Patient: sex M, age 51
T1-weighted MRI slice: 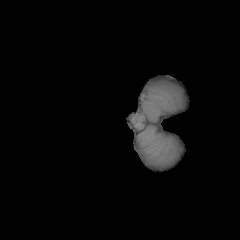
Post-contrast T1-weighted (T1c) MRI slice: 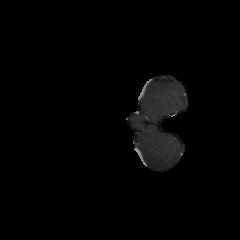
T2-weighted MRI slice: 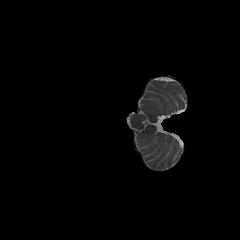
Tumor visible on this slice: no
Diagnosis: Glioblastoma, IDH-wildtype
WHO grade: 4